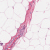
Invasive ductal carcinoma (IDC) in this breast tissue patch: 0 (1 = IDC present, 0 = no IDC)